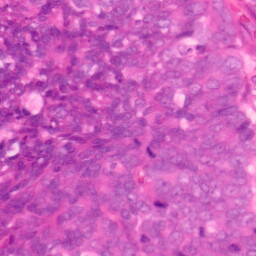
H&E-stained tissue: Colon